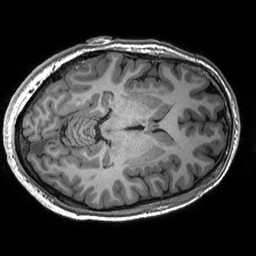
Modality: T1w
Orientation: axial
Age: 22
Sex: male
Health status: healthy
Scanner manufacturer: siemens
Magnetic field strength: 3 T
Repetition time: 2.53 s
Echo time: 0.00288 s